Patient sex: F
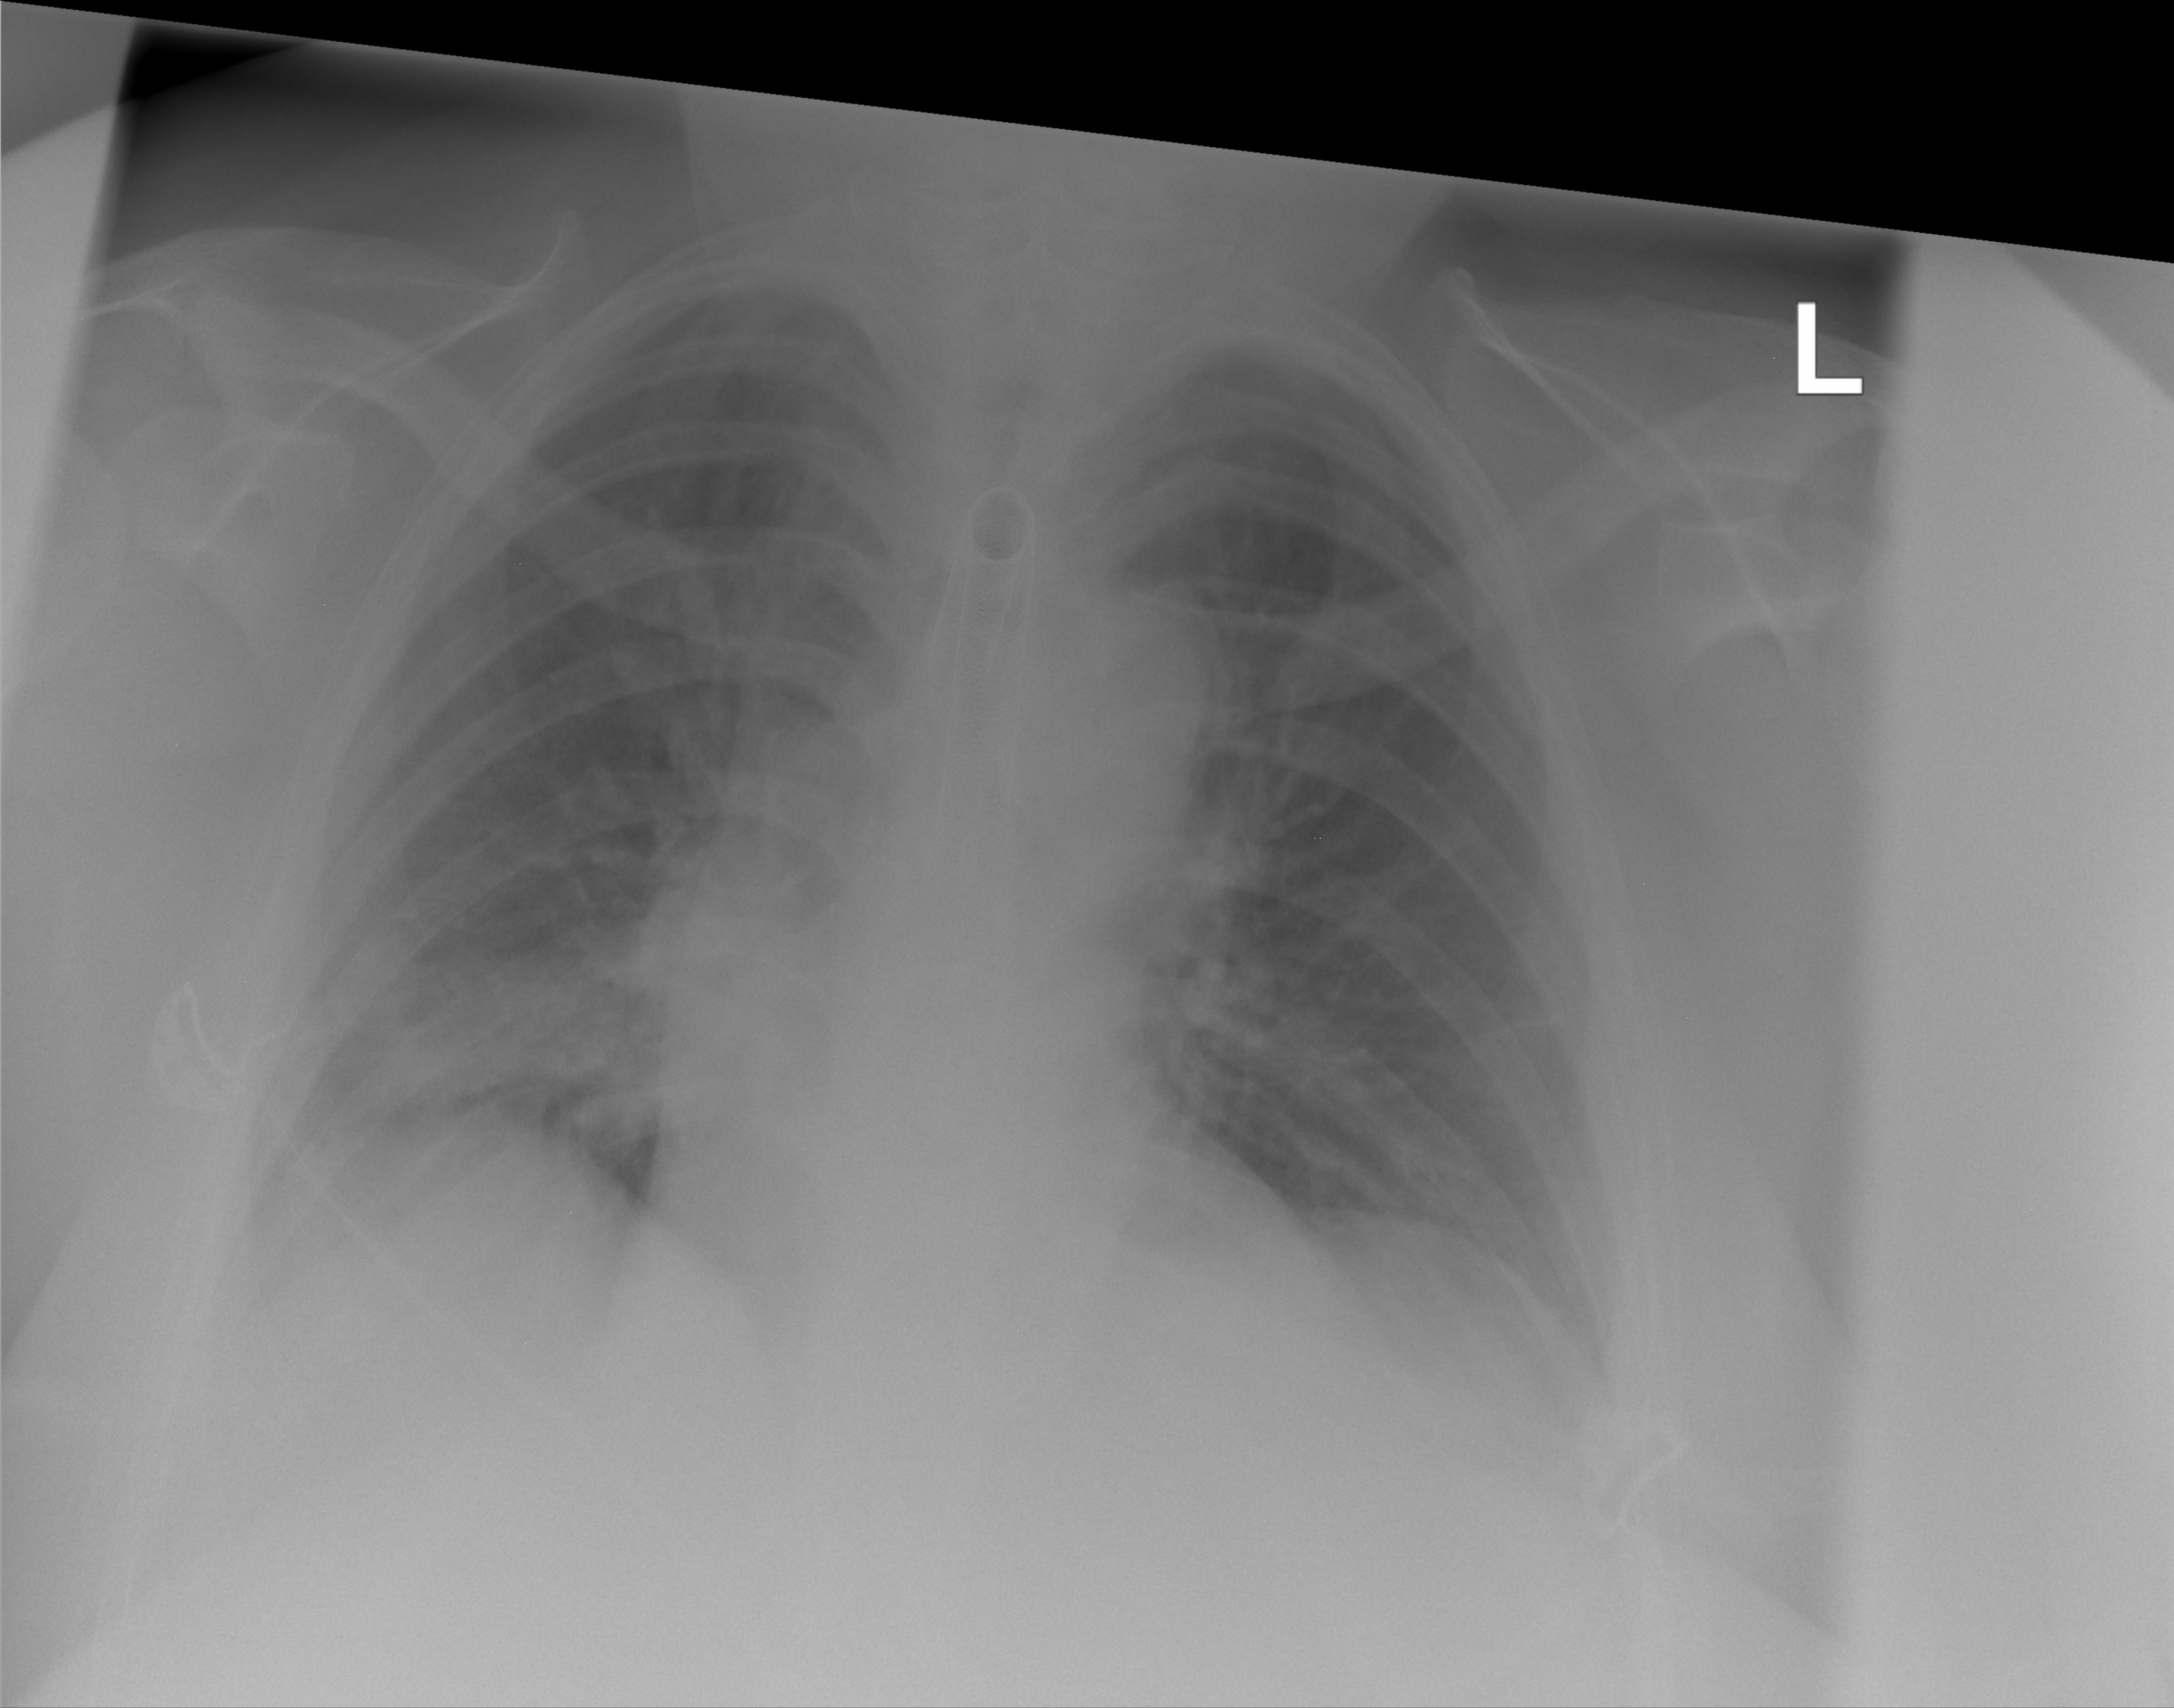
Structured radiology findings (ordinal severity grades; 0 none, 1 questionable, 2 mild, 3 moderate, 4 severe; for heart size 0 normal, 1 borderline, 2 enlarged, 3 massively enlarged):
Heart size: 0
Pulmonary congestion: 0
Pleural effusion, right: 0
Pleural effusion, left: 0
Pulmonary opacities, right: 1
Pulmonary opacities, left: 0
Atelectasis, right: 2
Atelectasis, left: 1